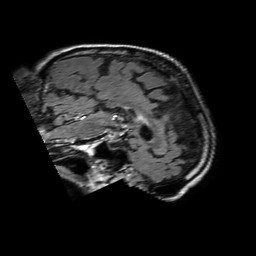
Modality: FLAIR
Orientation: sagittal
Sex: male
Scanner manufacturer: philips
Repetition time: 11 s
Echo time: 0.125 s